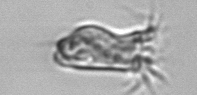
Label: Tintinnopsis